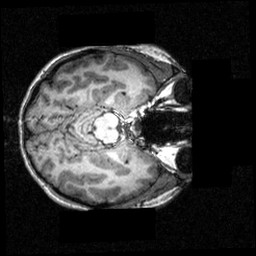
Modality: T1w
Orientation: axial
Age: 27
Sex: female
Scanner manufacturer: siemens
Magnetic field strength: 3.951 T
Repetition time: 1.5 s
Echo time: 0.00335 s